Question: I am working through a book on Bootstrap and so far I am very impressed. Following the example given, I am supposed to see 2 rows of 4 thumbnails with a caption below them. I am getting a bullet to the left of the caption no matter what I do. Can someone guide me on how to get rid of that using just bootstap CSS?
Here is the code:
'''
<!DOCTYPE html>
<html lang="en">
<head>
<meta charset="utf-8">
<meta http-equiv="X-UA-Compatible" content="IE=edge">
<meta name="viewport" content="width=device-width, initial-scale=1.0">
<meta name="description" content="">
<meta name="author" content="">
<link rel="shortcut icon" href="../../docs-assets/ico/favicon.png">
<title>Portfolio | My Bootstrap site</title>
<!-- Bootstrap core CSS -->
<link href="css/bootstrap.css" rel="stylesheet">
<!-- Custom styles for this template -->
<link href="css/jumbotron.css" rel="stylesheet">
<!-- Just for debugging purposes. Don't actually copy this line! -->
<!--[if lt IE 9]><script src="../../docs-assets/js/ie8-responsive-file-warning.js"></script><![endif]-->
<!-- HTML5 shim and Respond.js IE8 support of HTML5 elements and media queries -->
<!--[if lt IE 9]>
<script src="https://oss.maxcdn.com/libs/html5shiv/3.7.0/html5shiv.js"></script>
<script src="https://oss.maxcdn.com/libs/respond.js/1.3.0/respond.min.js"></script>
<![endif]-->
</head>
<body>
<div class="navbar navbar-inverse navbar-fixed-top" role="navigation">
<div class="container">
<div class="navbar-header">
<button type="button" class="navbar-toggle" data-toggle="collapse" data-target=".navbar-collapse">
<span class="sr-only">Toggle navigation</span>
<span class="icon-bar"></span>
<span class="icon-bar"></span>
<span class="icon-bar"></span>
</button>
<a class="navbar-brand" href="#">My Bootstrap Site</a>
</div>
<div class="navbar-collapse collapse">
<form class="navbar-form navbar-right" role="form">
<div class="form-group">
<input type="text" placeholder="Email" class="form-control">
</div>
<div class="form-group">
<input type="password" placeholder="Password" class="form-control">
</div>
<button type="submit" class="btn btn-success">Sign in</button>
</form>
</div><!--/.navbar-collapse -->
</div>
</div>
<!-- Main jumbotron for a primary marketing message or call to action -->
<div class="page-header">
<div class="container">
<h1>Portfolio</h1>
</div>
</div>
<div class="container">
<!-- Example row of columns -->
<div class="row">
<div class="col-md-12">
<img src="http://placehold.it/1200x40" />
<h2>Heading</h2>
<p>Donec id elit non mi porta gravida at eget metus. Fusce dapibus, tellus ac cursus commodo, tortor mauris condimentum nibh, ut fermentum massa justo sit amet risus. Etiam porta sem malesuada magna mollis euismod. Donec sed odio dui. </p>
<p><a class="btn btn-default" href="#" role="button">View details &raquo;</a></p>
</div>
<ul class="thumbnails">
<li class="col-md-3">
<div class="img-thumbnail">
<a href="#" class="thumbnail"><img src="http://placehold.it/300x200" class="thumbnail" alt="" /></a><h4 class="thumbnail caption">Item Label</h4>
</div><!-- .thumbnail -->
</li><!-- col-md-3 -->
</ul>
<ul class="thumbnails">
<li class="col-md-3">
<div class="img-thumbnail">
<a href="#" class="thumbnail"><img src="http://placehold.it/300x200" class="thumbnail" alt="" /></a><h4 class="thumbnail caption">Item Label</h4>
</div><!-- .thumbnail -->
</li><!-- col-md-3 -->
</ul>
<ul class="thumbnails">
<li class="col-md-3">
<div class="img-thumbnail">
<a href="#" class="thumbnail"><img src="http://placehold.it/300x200" class="thumbnail" alt="" /></a><h4 class="thumbnail caption">Item Label</h4>
</div><!-- .thumbnail -->
</li><!-- col-md-3 -->
</ul>
<ul class="thumbnails">
<li class="col-md-3">
<div class="img-thumbnail">
<a href="#" class="thumbnail"><img src="http://placehold.it/300x200" class="thumbnail" alt="" /></a><h4 class="thumbnail caption">Item Label</h4>
</div><!-- .thumbnail -->
</li><!-- col-md-3 -->
</ul>
<ul class="thumbnails">
<li class="col-md-3">
<div class="img-thumbnail">
<a href="#" class="thumbnail"><img src="http://placehold.it/300x200" class="thumbnail" alt="" /></a><h4 class="thumbnail caption">Item Label</h4>
</div><!-- .thumbnail -->
</li><!-- col-md-3 -->
</ul>
<ul class="thumbnails">
<li class="col-md-3">
<div class="img-thumbnail">
<a href="#" class="thumbnail"><img src="http://placehold.it/300x200" class="thumbnail" alt="" /></a><h4 class="thumbnail caption">Item Label</h4>
</div><!-- .thumbnail -->
</li><!-- col-md-3 -->
</ul>
<ul class="thumbnails">
<li class="col-md-3">
<div class="img-thumbnail">
<a href="#" class="thumbnail"><img src="http://placehold.it/300x200" class="thumbnail" alt="" /></a><h4 class="thumbnail caption">Item Label</h4>
</div><!-- .thumbnail -->
</li><!-- col-md-3 -->
</ul>
<ul class="thumbnails">
<li class="col-md-3">
<div class="img-thumbnail">
<a href="#" class="thumbnail"><img src="http://placehold.it/300x200" class="thumbnail" alt="" /></a><h4 class="thumbnail caption">Item Label</h4>
</div><!-- .thumbnail -->
</li><!-- col-md-3 -->
</ul>
</div>
<hr>
<footer>
<p>&copy; Company 2013</p>
</footer>
</div> <!-- /container -->
<!-- Bootstrap core JavaScript
================================================== -->
<!-- Placed at the end of the document so the pages load faster -->
<script src="https://code.jquery.com/jquery-1.10.2.min.js"></script>
<script src=".js/bootstrap.min.js"></script>
</body>
</html>
'''
This is what I get and the bullet should not be there according to the text of the book:

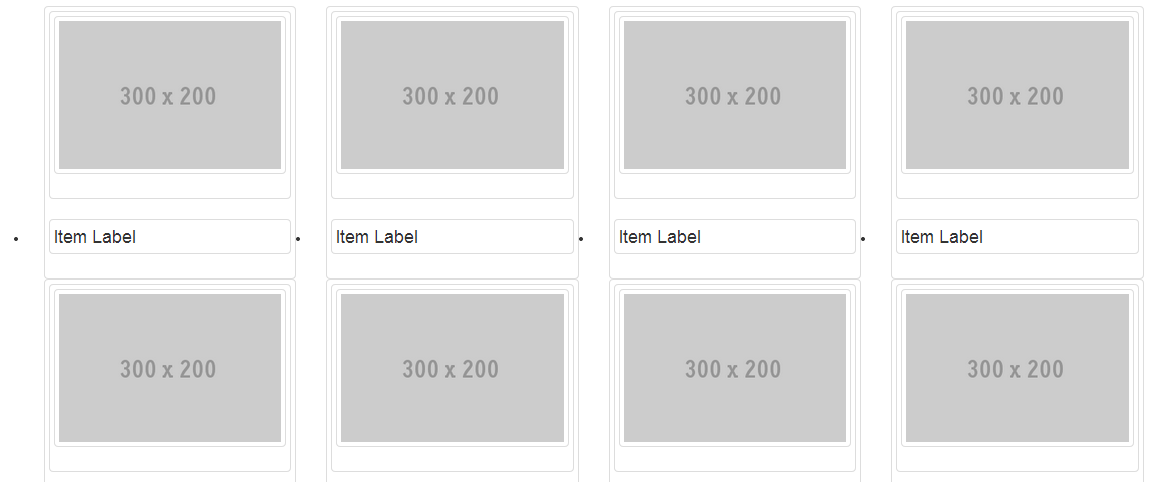
Answer: When you look at the <URL>, you will see, that it is geared towards 'div' elements. When you replace the 'ul' with 'div class="row"' and the 'li' elements with 'div', you will get the expected result
'''
<div class="row thumbnails">
<div class="col-md-3">
<div class="img-thumbnail">
<a href="#" class="thumbnail"><img src="http://placehold.it/300x200" class="thumbnail" alt="" /></a><h4 class="thumbnail caption">Item Label</h4>
</div><!-- .thumbnail -->
</div><!-- col-md-3 -->
...
'''
<URL>
and <URL>